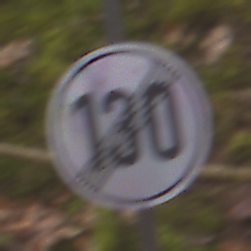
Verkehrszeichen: EndeGeschwindigkeit130
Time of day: Midday
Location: Outdoor (Nature)
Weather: Overcast
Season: Autumn
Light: Natural